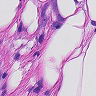
Metastatic tissue present: yes